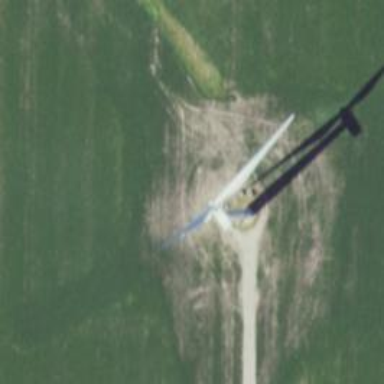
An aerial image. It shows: Wind generator powered by horizontal-axis wind turbine.